Group 1:
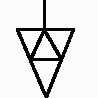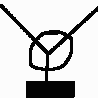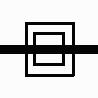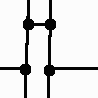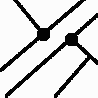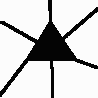
Group 2:
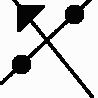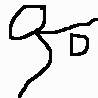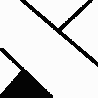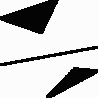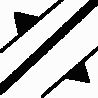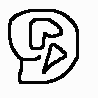
Rule separating the two groups: Box divided into six areas vs. box divided into four areas.
Concepts: number
Author: Giuseppe Insana